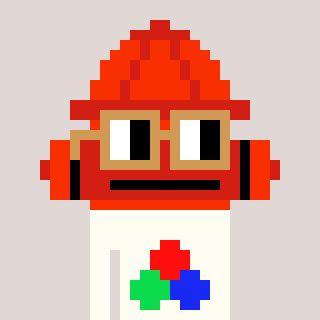
a pixel art character with square brown glasses, a fire hydrant-shaped head and a grayscale-colored body on a warm background